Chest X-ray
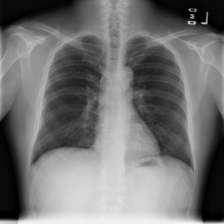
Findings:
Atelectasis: negative
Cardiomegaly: negative
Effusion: negative
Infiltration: negative
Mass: negative
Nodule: negative
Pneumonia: negative
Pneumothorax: negative
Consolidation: negative
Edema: negative
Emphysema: negative
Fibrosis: negative
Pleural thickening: negative
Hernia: negative